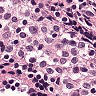
Metastatic tissue present: no